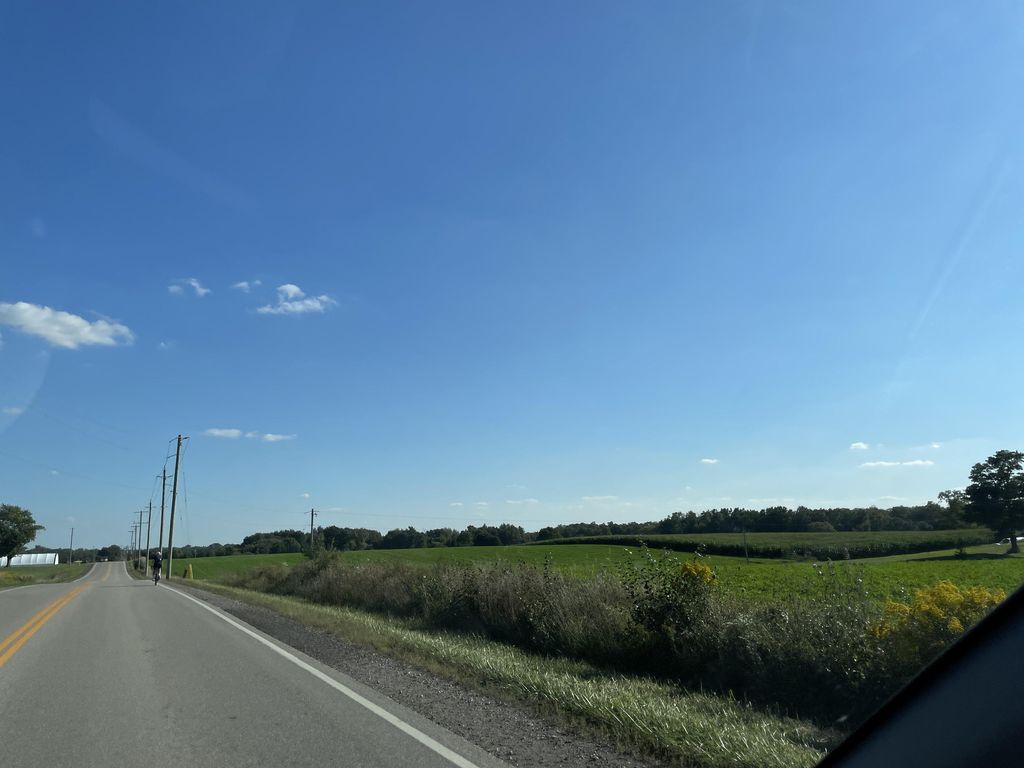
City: kitchener-waterloo